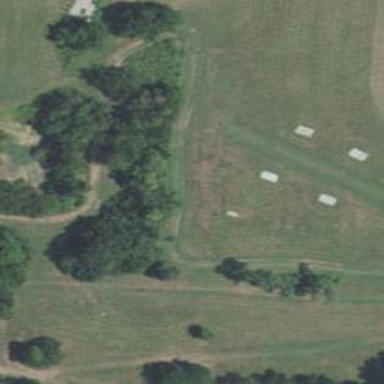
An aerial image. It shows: Disc golf tee area.